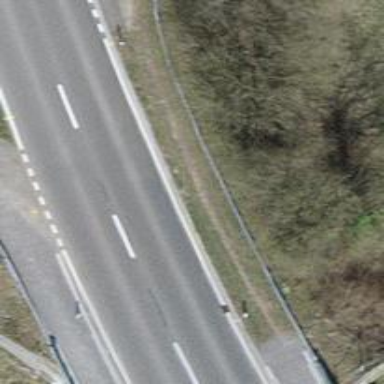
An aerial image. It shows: Tertiary road with asphalt surface.